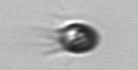
Label: Balanion